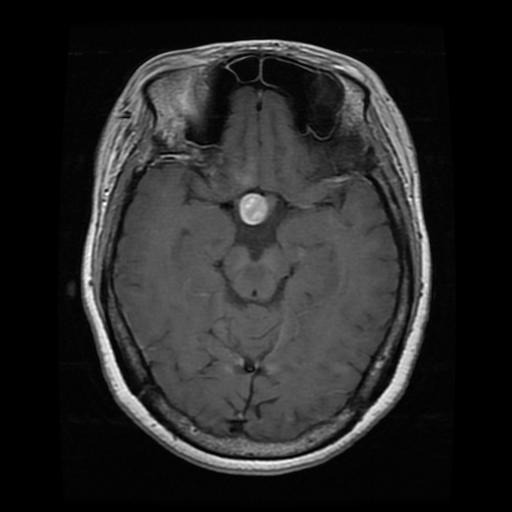
Label: pituitary